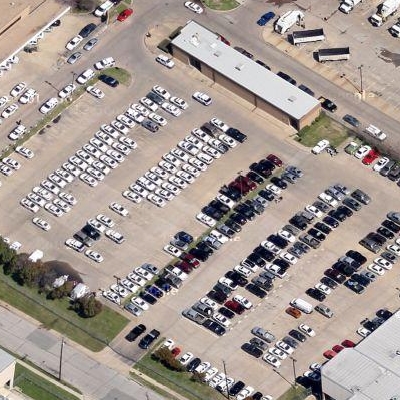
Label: Parking